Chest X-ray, PA view. Patient: 58 years old, sex F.
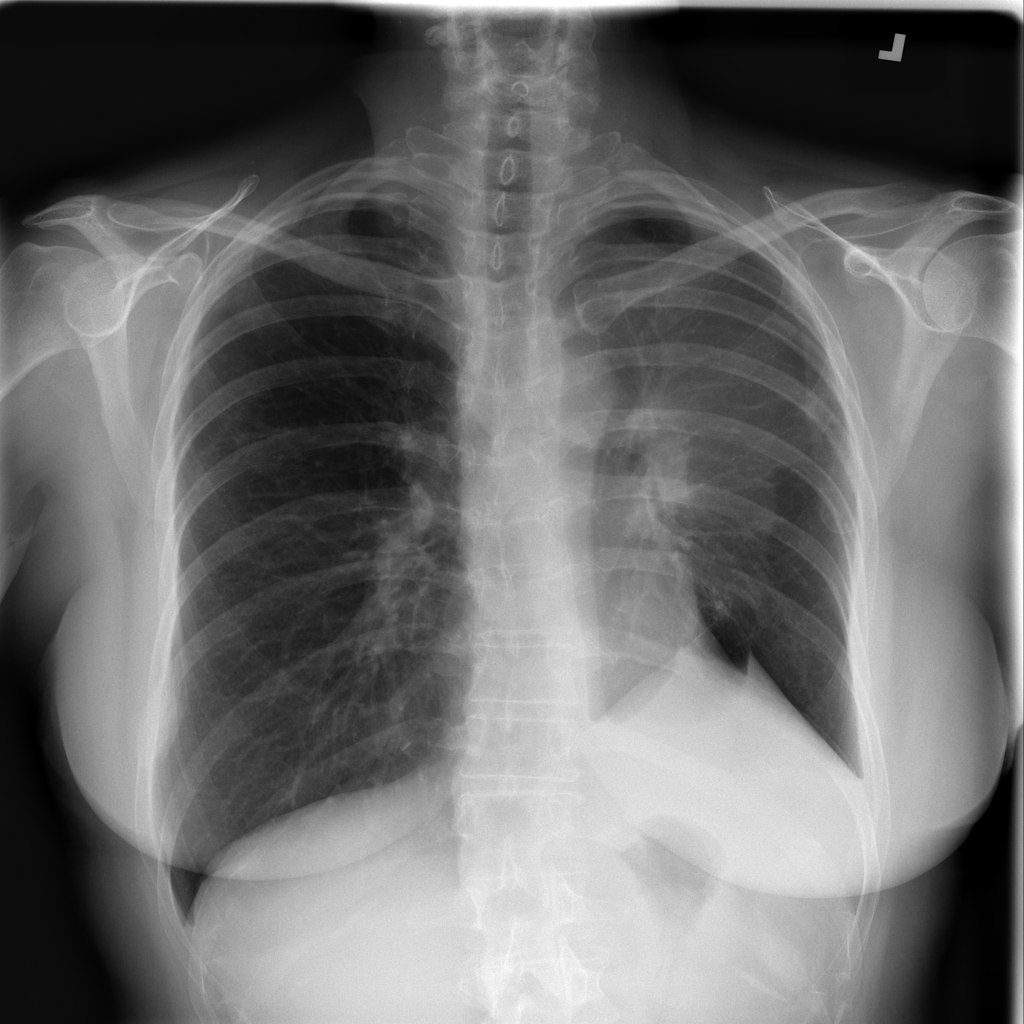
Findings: Atelectasis, Mass